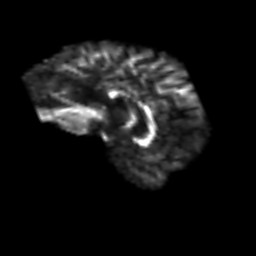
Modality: FA
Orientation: sagittal
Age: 58
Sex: male
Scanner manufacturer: siemens
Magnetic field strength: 3 T
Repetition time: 3.2 s
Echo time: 0.081 s